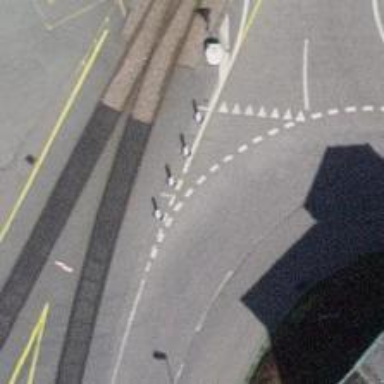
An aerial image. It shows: Railway level crossing.